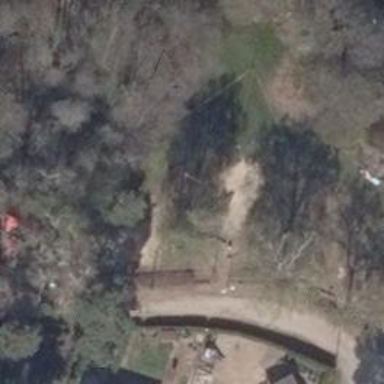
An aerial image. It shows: Playground featuring climbing frame.